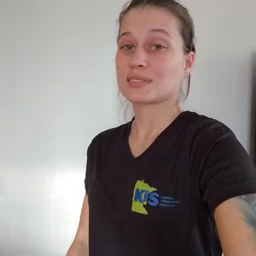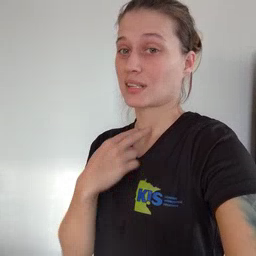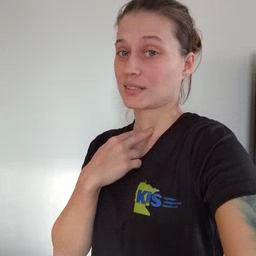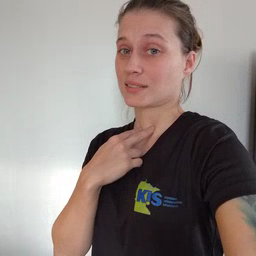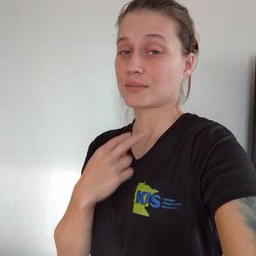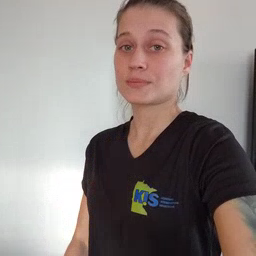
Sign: stuck